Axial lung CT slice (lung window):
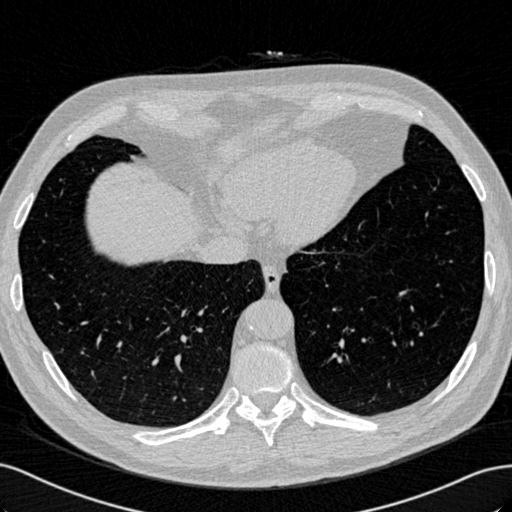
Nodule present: no